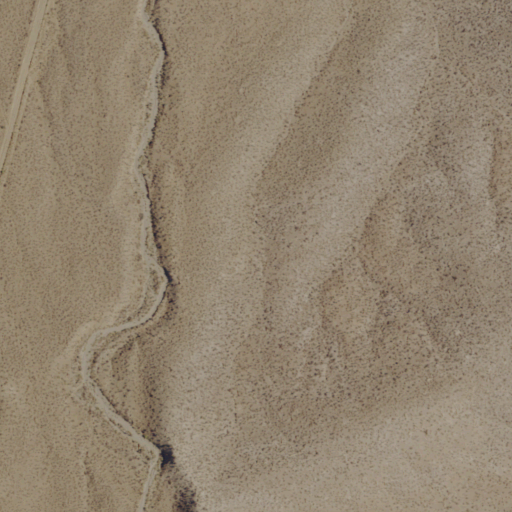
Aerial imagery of valley in Nevada named Mickey Canyon containing shrub, open development, and low intensity development